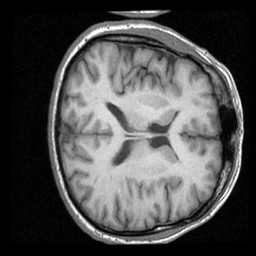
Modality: T1w
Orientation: axial
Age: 44